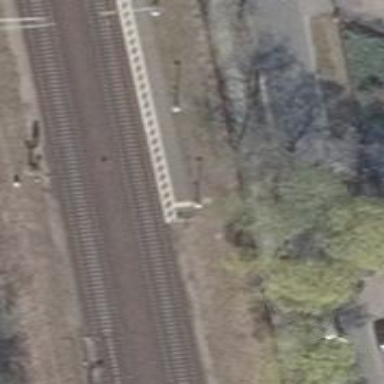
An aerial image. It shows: Railway signal.